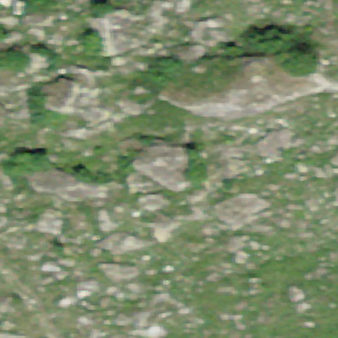
Label: other